Field crop: tomato
Growth stage: 2
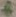
Species: solanum